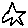
Label: star